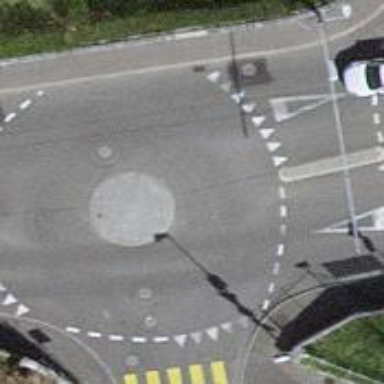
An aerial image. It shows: Mini roundabout on the road.